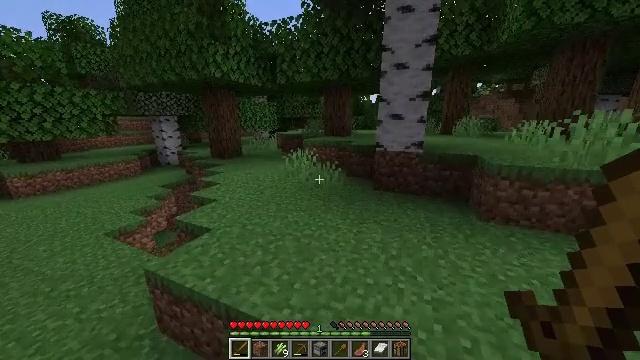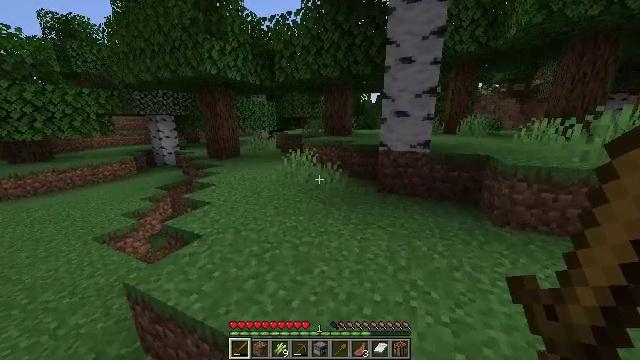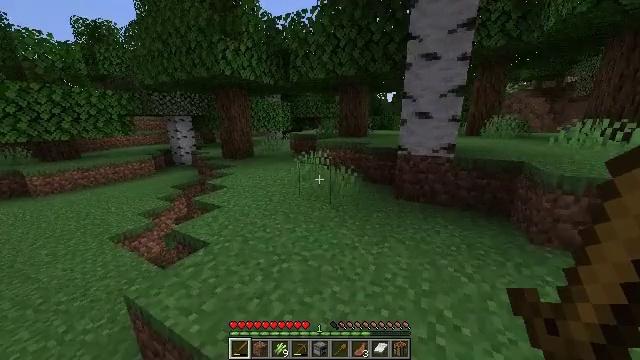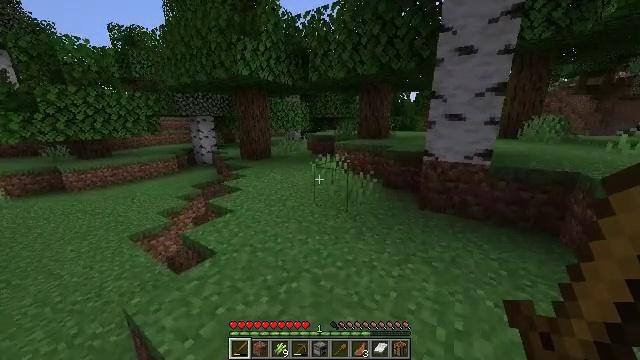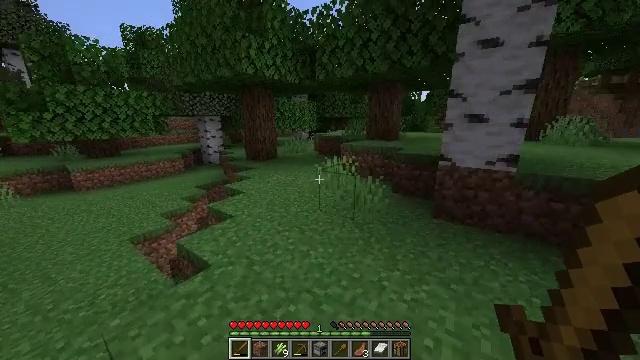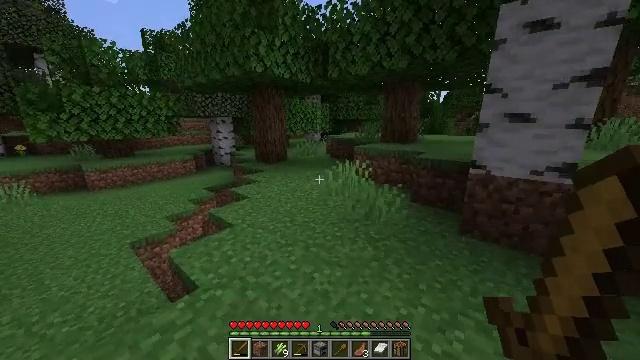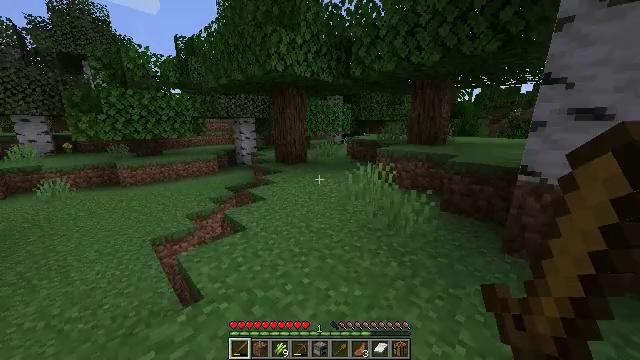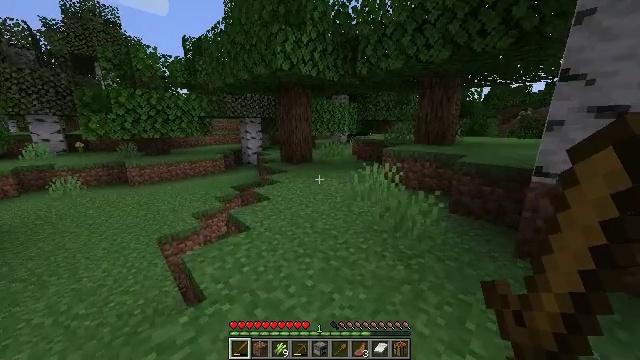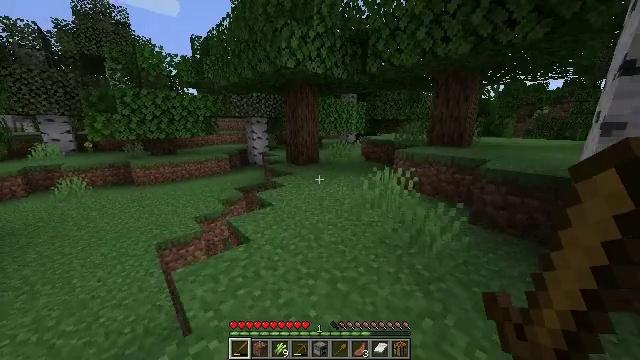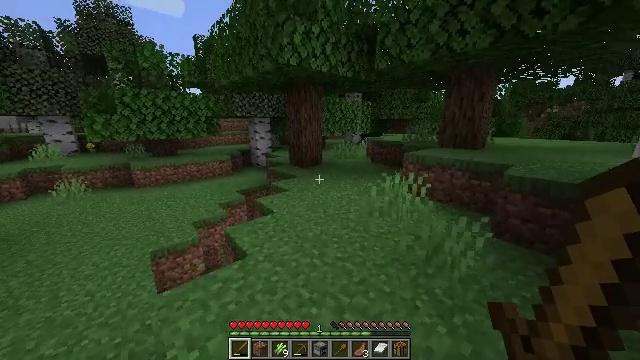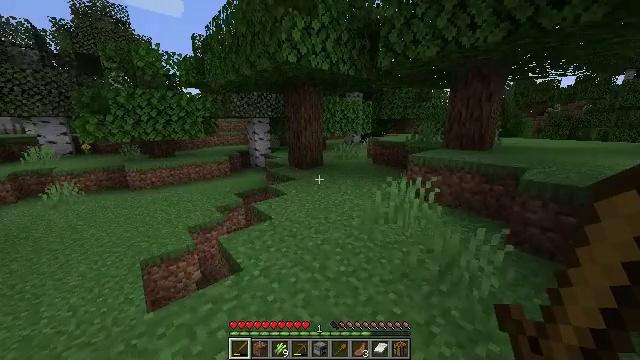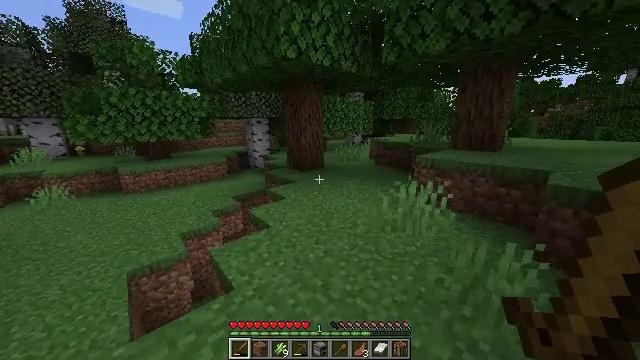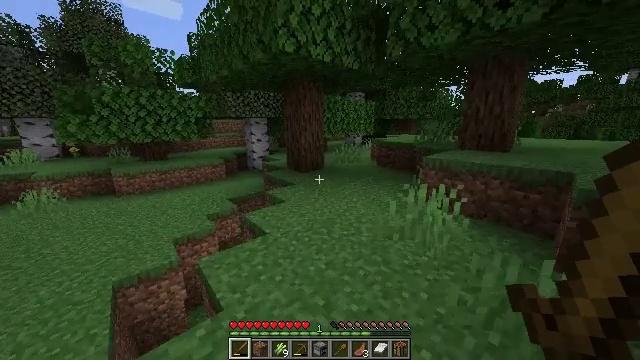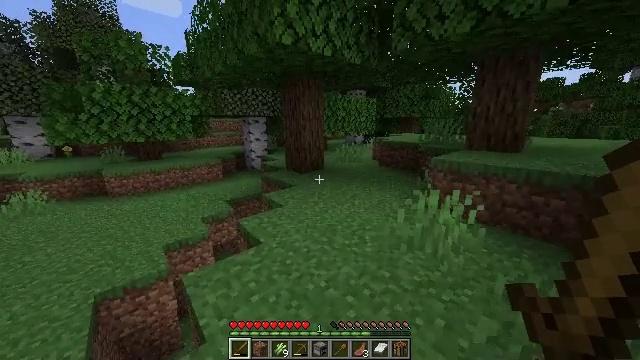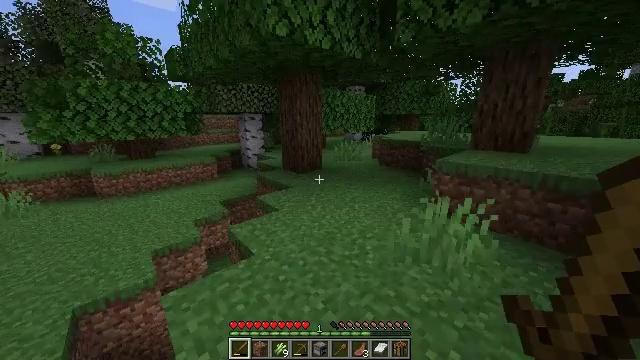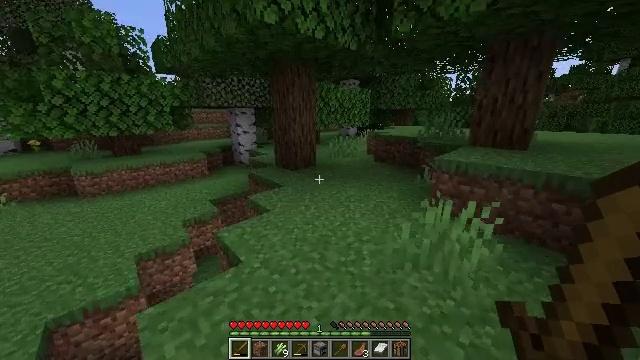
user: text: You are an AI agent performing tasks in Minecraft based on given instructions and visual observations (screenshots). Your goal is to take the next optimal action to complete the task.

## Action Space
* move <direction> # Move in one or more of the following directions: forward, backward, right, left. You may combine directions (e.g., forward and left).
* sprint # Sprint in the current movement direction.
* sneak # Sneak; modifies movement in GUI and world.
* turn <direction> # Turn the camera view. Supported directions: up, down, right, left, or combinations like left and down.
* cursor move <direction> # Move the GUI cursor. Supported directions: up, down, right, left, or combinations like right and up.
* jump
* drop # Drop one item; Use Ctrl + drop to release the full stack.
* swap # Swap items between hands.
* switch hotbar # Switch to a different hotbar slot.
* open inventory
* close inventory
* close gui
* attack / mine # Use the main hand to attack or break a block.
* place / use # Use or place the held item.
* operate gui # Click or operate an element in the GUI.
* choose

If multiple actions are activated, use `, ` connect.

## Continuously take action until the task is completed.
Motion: motion action
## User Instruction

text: Cut down the sugar cane stalks.
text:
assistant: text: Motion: move forward, sprint
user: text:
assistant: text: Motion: move forward, sprint, turn left
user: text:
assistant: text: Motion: move forward, sprint, turn left
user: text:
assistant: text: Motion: move forward, sprint, turn left
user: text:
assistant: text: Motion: move forward, sprint, turn left
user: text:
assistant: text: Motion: move forward, sprint, turn left
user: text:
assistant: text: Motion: move forward, sprint, turn left
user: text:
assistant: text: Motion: move forward, sprint, turn left
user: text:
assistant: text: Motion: move forward, sprint, turn left
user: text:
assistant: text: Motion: move forward, sprint
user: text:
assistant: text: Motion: move forward, sprint
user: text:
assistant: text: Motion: move forward, sprint
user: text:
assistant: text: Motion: move forward, sprint
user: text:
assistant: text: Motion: move forward, sprint
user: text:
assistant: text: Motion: move forward, sprint, turn right and down
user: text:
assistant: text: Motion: move forward, sprint
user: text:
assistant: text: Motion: move forward, sprint, turn right
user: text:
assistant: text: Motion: move forward, sprint, turn right
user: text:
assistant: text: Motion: move forward, sprint, turn right
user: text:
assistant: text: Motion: move forward, sprint, turn right
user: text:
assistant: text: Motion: move forward, sprint
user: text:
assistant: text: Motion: move forward, sprint
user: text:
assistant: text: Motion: move forward, sprint
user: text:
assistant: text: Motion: move forward, sprint
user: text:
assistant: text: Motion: move forward, sprint
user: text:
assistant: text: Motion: move forward, sprint
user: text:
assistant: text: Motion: move forward, sprint
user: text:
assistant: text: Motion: move forward, sprint
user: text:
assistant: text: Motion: move forward, sprint
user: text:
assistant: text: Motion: move forward, sprint